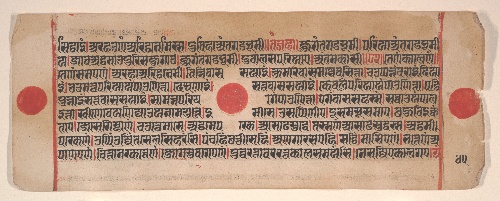
Artist: Bhadrabahu
Artist bio: Indian, died ca. 356 BCE
Date: 15th century
Object type: Folio
Classification: Paintings
Medium: Ink, opaque watercolor, and gold on paper
Culture: India (Gujarat)
Dimensions: (Average size .1–.71): 4 1/2 x 11 3/8 in. (11.4 x 28.9 cm)
Department: Asian Art
Credit line: Bequest of Cora Timken Burnett, 1956
Accession year: 1957
Repository: Metropolitan Museum of Art, New York, NY